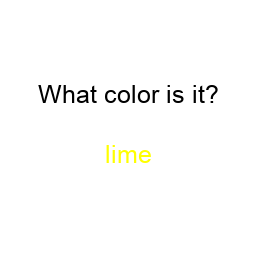
Color: yellow
Color name shown: lime
Background color: white
Question text color: black